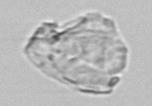
Label: detritus_transparent